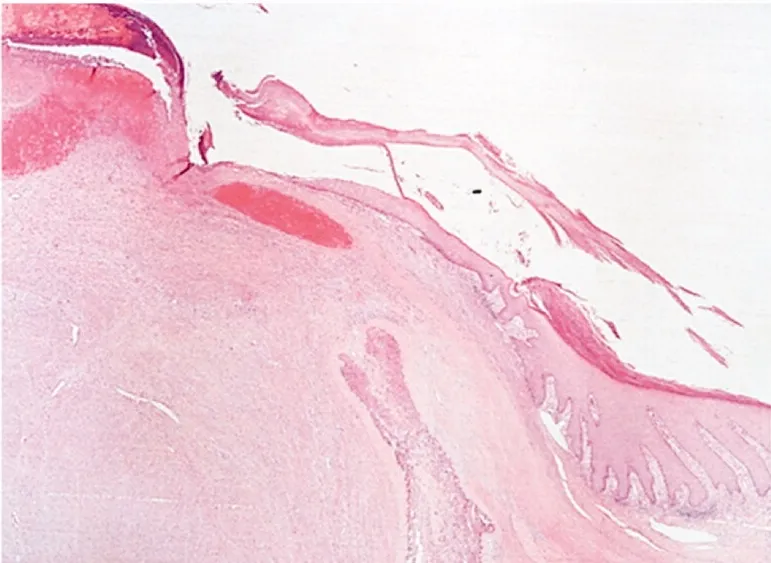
Fibro-osseous pseudotumor of digits. The lesion presents as a well-circumscribed dermal mass, with epidermal ulceration. Hematoxylin-eosin x 25.
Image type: pathology (h&e)